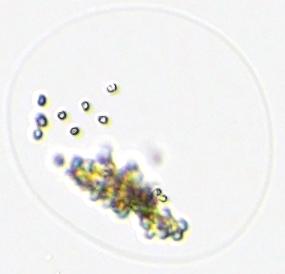
Label: Phaeocystis